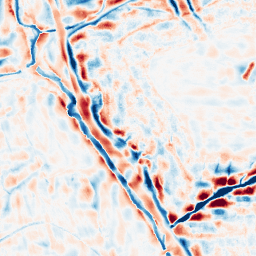
Category: wavelet
Decomposition family: wavelet_dwt
Decomposition parameters: wavelet: db4
level: 4
Upsampling method: sinc_blackman
Upsampling parameters: scale: 4
kernel_size: 16
Upsampling scale: 4